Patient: sex F, age 26
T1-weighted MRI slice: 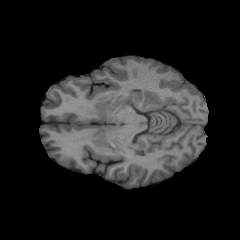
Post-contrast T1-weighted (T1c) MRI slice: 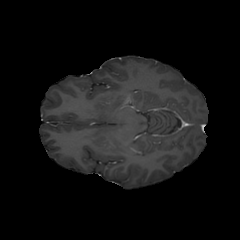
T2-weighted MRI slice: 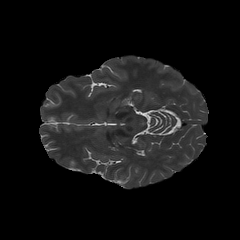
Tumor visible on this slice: no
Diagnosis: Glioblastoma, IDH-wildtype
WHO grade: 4